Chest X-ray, AP view. Patient: 68 years old, sex M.
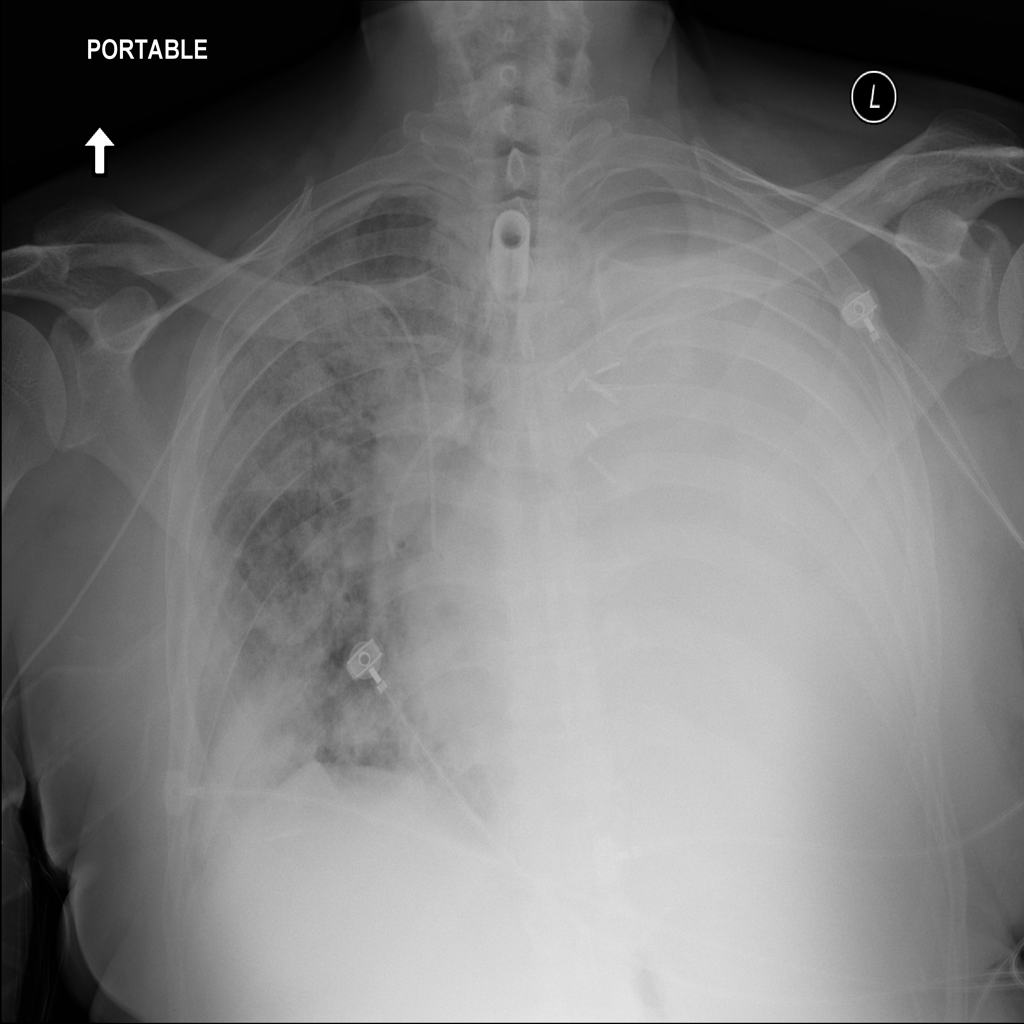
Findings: Infiltration